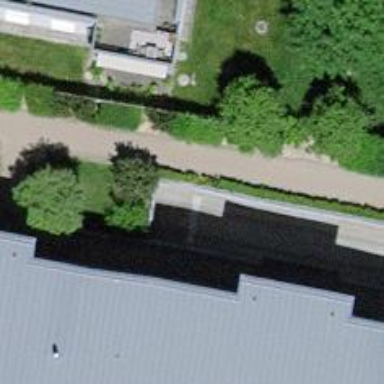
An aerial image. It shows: Group of garages.